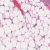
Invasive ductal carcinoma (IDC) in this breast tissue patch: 1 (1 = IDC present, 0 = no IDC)